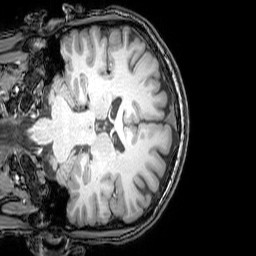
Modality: T1w
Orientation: coronal
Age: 23
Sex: male
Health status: healthy
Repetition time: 0.081 s
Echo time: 0.037 s